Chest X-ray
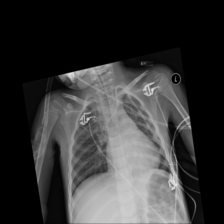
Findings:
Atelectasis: negative
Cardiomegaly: negative
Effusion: negative
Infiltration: negative
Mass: negative
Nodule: negative
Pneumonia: negative
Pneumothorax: negative
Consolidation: negative
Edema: negative
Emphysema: negative
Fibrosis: negative
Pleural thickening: negative
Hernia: negative